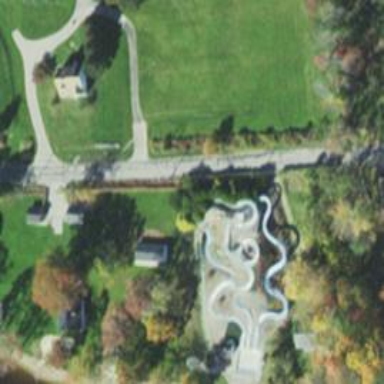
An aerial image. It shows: Water slide attraction.